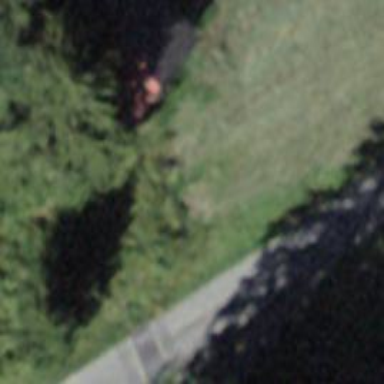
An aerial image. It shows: Barn.